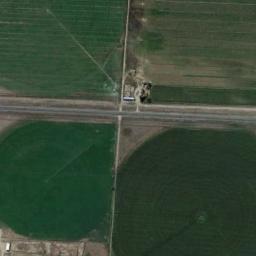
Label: circular_farmland